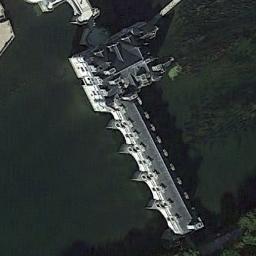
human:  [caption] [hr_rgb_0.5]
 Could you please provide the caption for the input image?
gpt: The palace is on the grass next to some trees .

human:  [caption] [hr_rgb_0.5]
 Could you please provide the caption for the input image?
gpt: Half of the roof of this palace is red .

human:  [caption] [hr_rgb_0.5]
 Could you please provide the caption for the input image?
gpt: The palace with some towers is surrounded by the waters .

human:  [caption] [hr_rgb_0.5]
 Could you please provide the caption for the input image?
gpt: Some trees are beside the palace .

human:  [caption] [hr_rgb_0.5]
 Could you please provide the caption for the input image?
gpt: The palace with black roofs and white walls is surrounded by green water .